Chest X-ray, PA view. Patient: 43 years old, sex M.
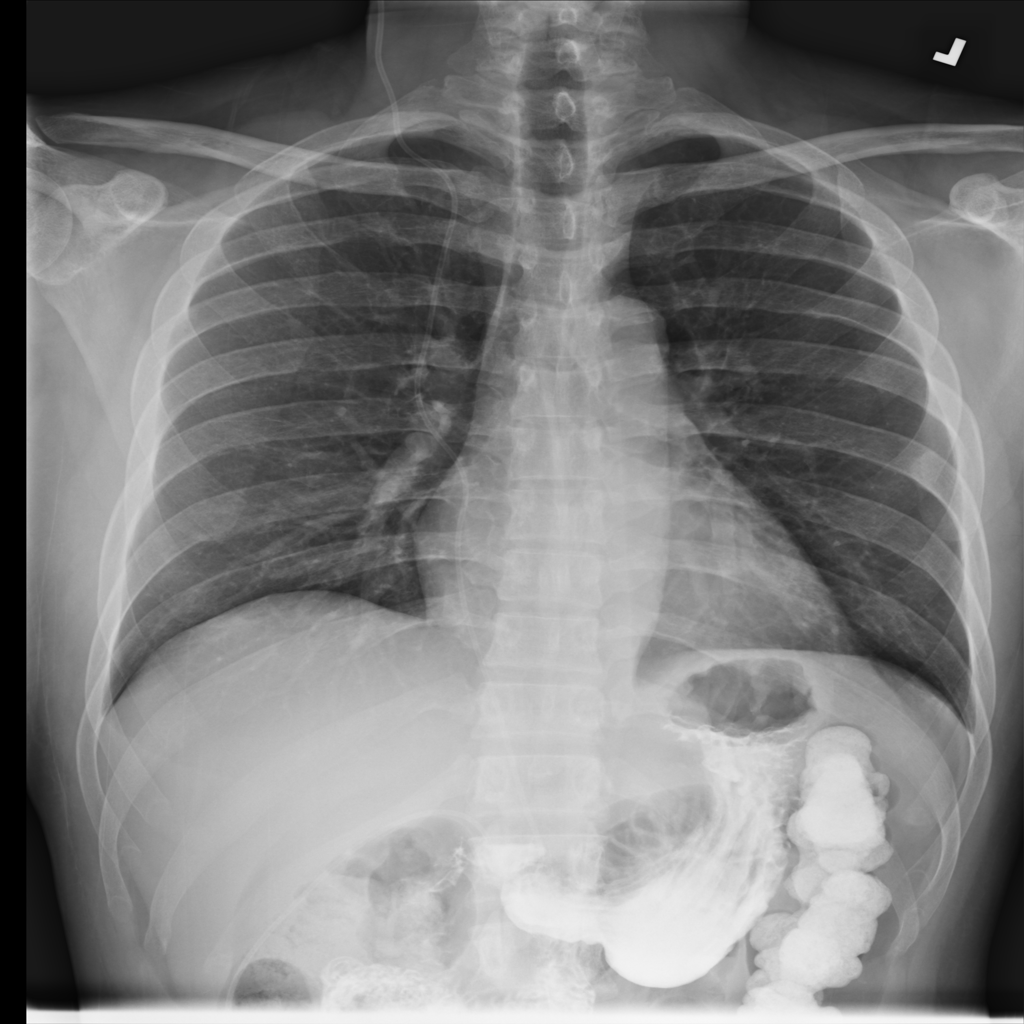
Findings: No Finding